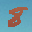
Label: 8